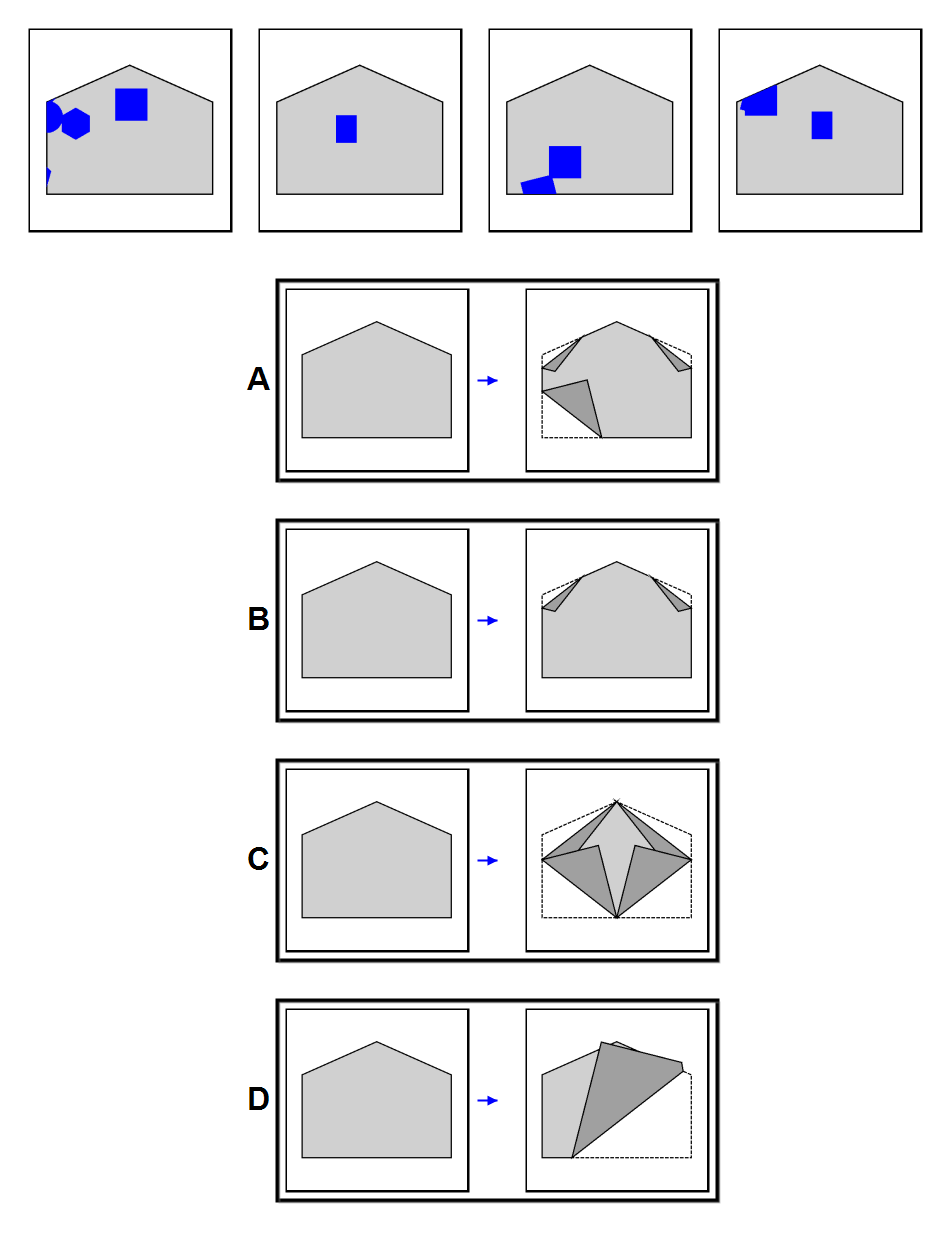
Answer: A